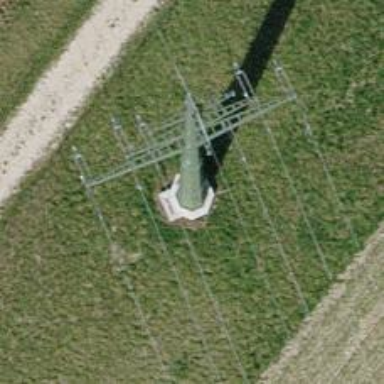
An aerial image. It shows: Power line in the image.